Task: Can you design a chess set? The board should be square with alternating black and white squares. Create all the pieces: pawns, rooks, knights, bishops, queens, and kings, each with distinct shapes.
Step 1442:
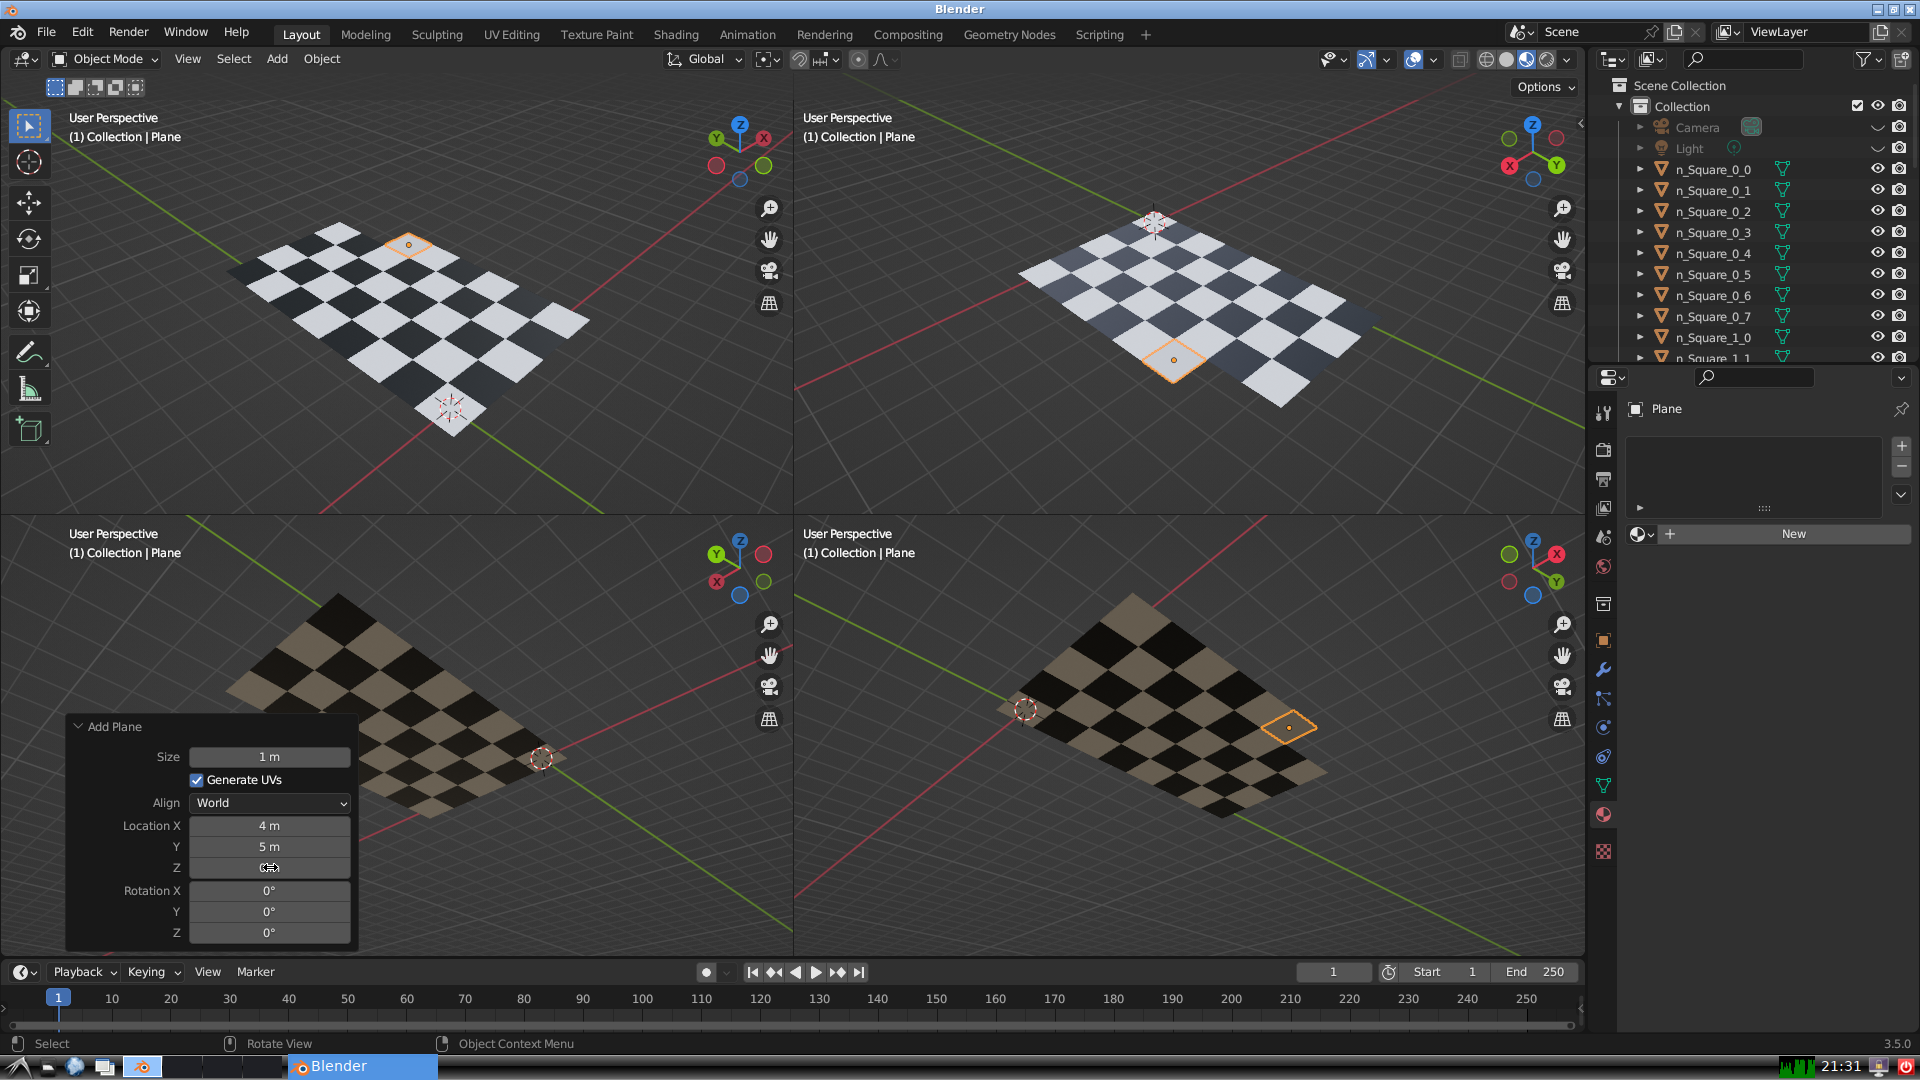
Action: click: no